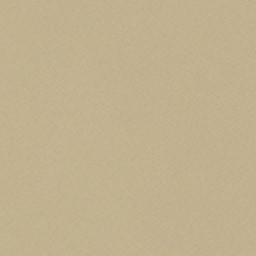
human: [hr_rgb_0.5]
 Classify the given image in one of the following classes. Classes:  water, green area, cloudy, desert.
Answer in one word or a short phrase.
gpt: desert